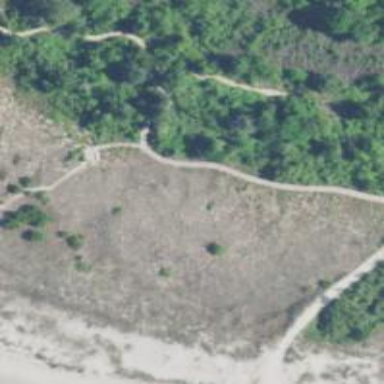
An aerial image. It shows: Path.